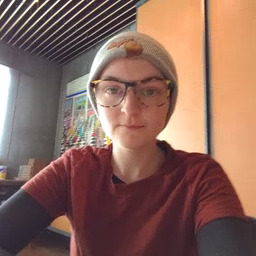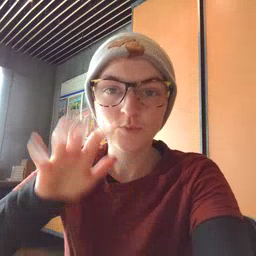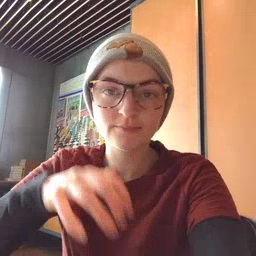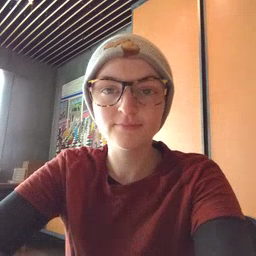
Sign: rain